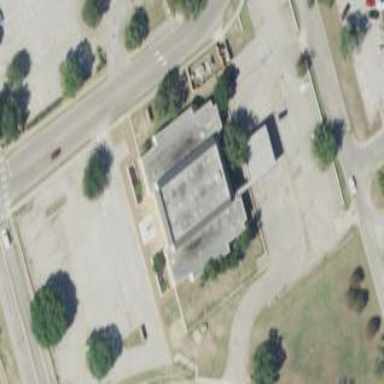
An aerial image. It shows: Bank building.